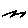
Label: zigzag